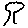
Label: tree